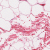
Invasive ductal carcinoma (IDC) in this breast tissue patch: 0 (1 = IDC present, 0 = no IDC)